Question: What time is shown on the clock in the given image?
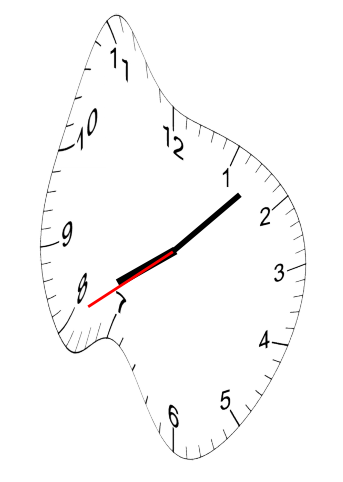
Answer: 08:07:40